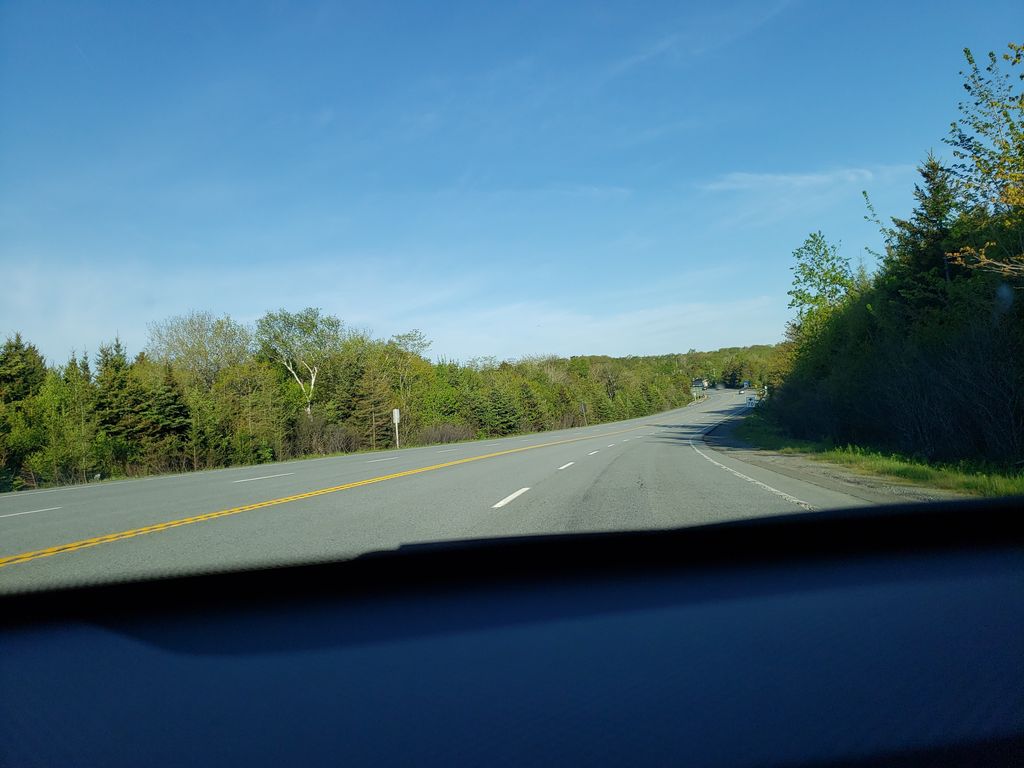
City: halifax